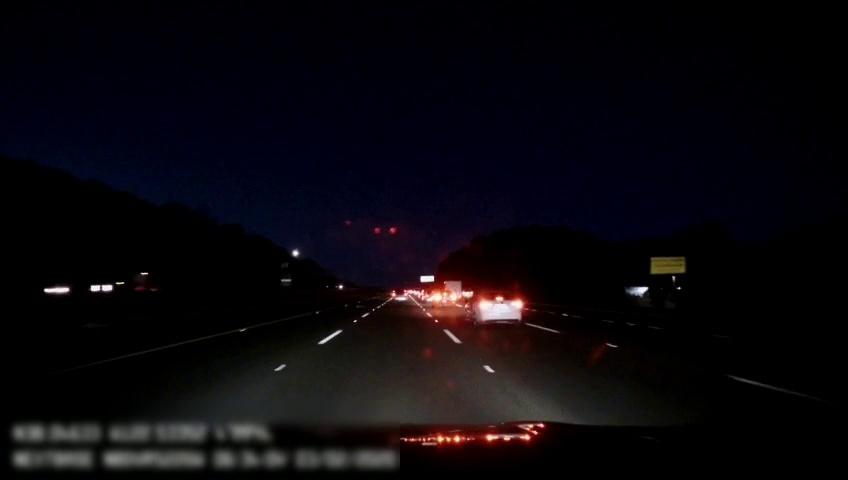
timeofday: Night
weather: Other
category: Drivable Space
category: Vehicles | SUV
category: Vehicles | Other LV
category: Vehicles | Car
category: Vehicles | SUV
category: Vehicles | Car
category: Lanes | Alternate Lane
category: Lanes | Current Lane
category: Lanes | Current Lane
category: Lanes | Alternate Lane
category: Lanes | Alternate Lane
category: Lanes | Alternate Lane
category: Traffic | Signs